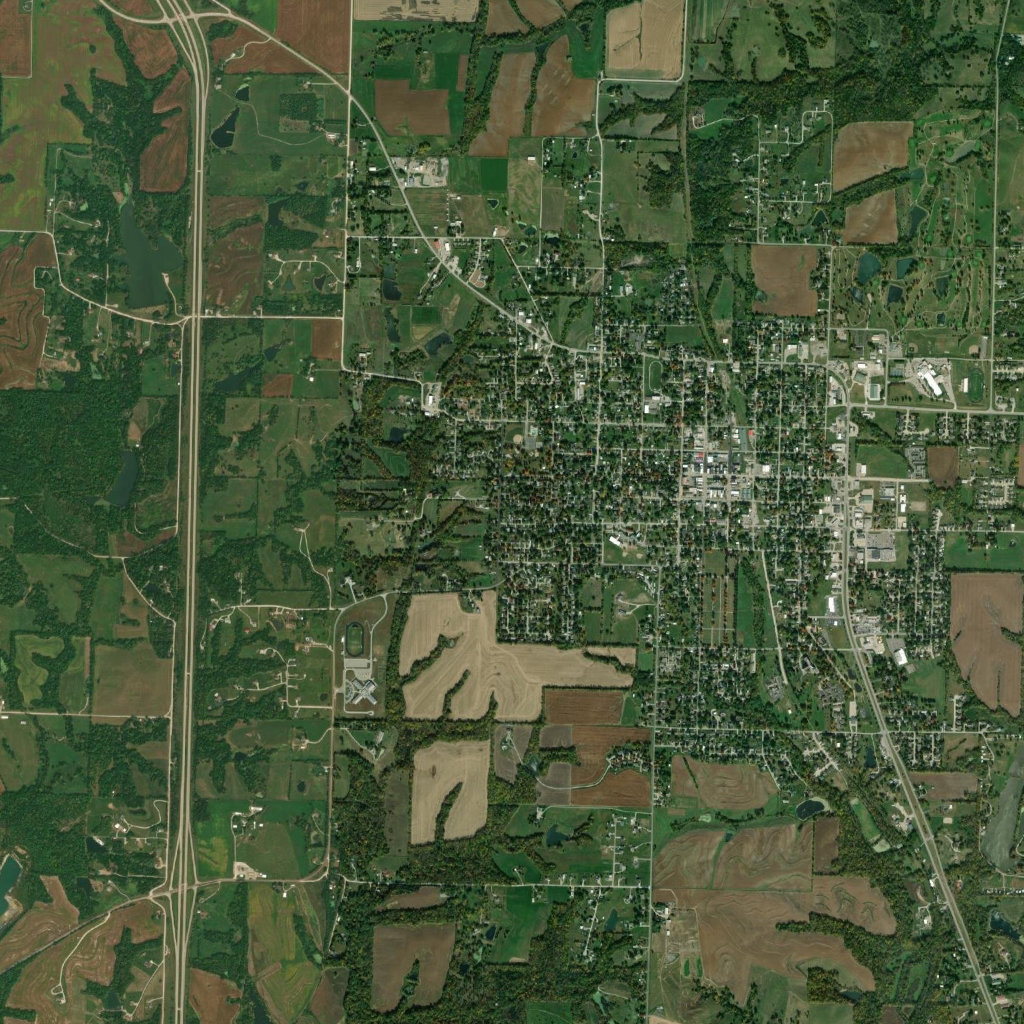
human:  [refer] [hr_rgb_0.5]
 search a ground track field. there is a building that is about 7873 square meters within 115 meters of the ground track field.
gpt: <box>[[33, 60, 35, 64, 0]]</box>

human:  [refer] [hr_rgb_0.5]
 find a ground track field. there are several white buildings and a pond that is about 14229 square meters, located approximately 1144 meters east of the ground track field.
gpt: <box>[[63, 35, 64, 38, 0]]</box>

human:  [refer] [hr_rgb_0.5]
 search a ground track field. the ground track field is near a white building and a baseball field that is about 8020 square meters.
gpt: <box>[[94, 35, 96, 39, 0]]</box>